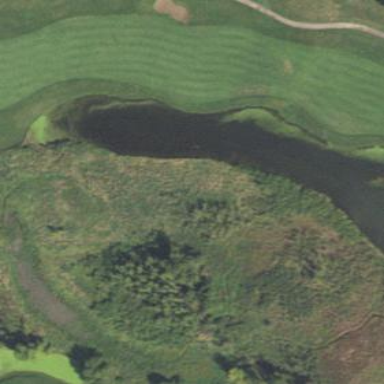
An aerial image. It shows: Water hazard in golf course. The hazard is natural water feature.